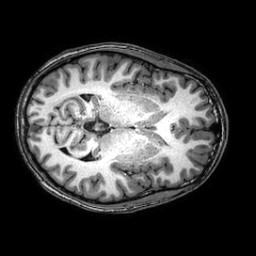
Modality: T1w
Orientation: axial
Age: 27
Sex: male